Question: After Install shield, I create a application complete and I excute it,
But something like follow picture. I cant debug it, and I cant fint the error what happend.
Someone can tell me, what method to solve it...
1) Like function parameter no use?

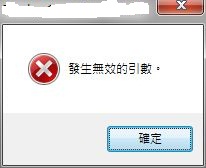
Answer: Well, I find a rule.
When run the application, the OnCommand Function is early than OnInitDialog function,
the OnCommand will handle static, buttom, listcontrol, color etc.
but My initial variable is in OninitDialog,
So it will append this result.
The solution is declare a variable to avoid into the function, when complete the OninitDialog.